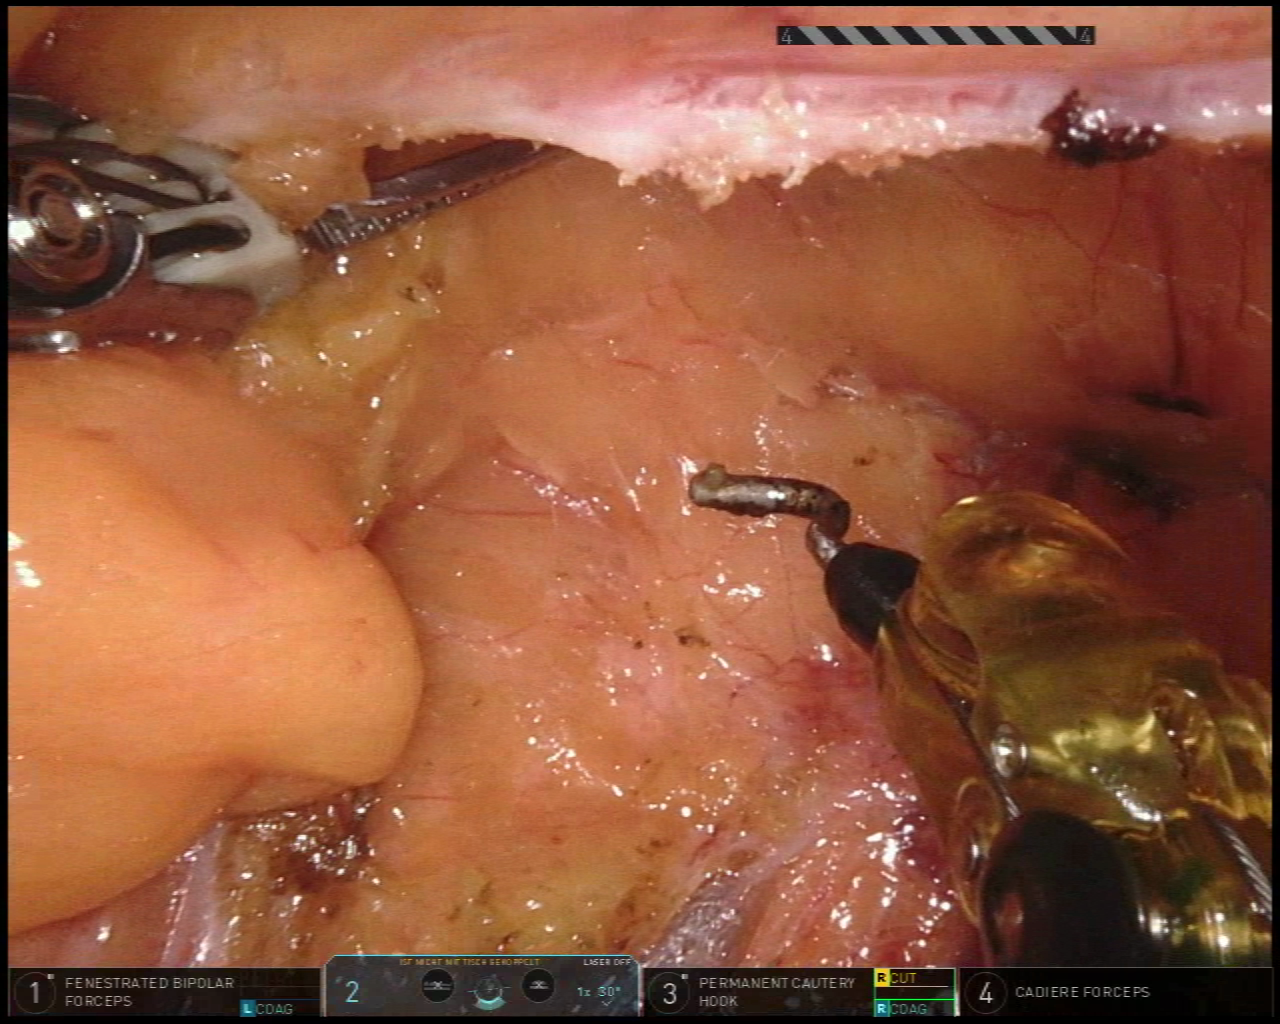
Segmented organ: pancreas
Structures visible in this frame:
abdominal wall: no
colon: no
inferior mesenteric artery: no
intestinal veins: no
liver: no
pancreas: yes
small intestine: no
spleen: no
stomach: no
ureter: no
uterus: no
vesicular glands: no